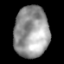
Tissue: lung
Cell type: Smooth muscle cells
Senescence score: 0.6139
Nuclear area (px): 1740
Mean DAPI intensity: 152.79